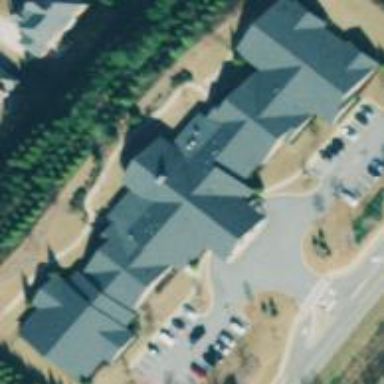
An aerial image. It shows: Building.